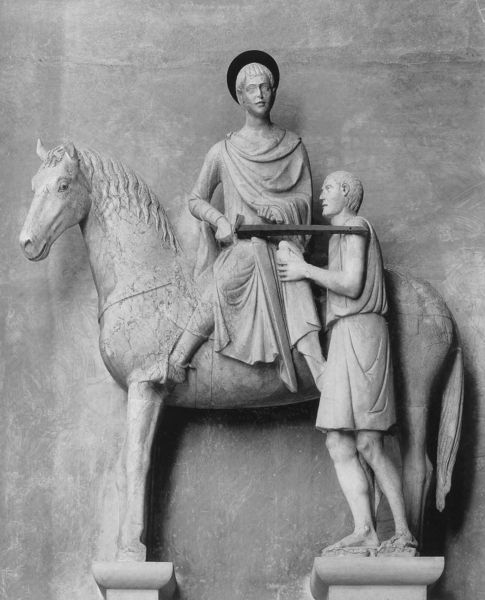
Titel: Reiterstandbild hl. Martin
Standort: Lucca, S. Martino (EU - I)
Schlagwörter: mann, umhang, weiß, sitzen, hut, marmor, männer, schwarz, wand, augen, falten, gesicht, sockel, stehen, stein, figur, haare, mantel, gotik, pferd, skulptur, statue, huf, mähne, reiten, schwanz, steigbügel, relief, bein, bronze, junge, knie, foto, denkmal, schwert, ritter, rom, römer, otto, heiligenschein, jesus, toga, prinz, bettler, heiliger, armut, bitten, standbild, martin, armer, heiliger martin, sankt martin, teilen, st martin, h, 1900, emänner, 1200, 1100, reiter schwert, heiliger schwert knappe pferd